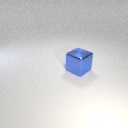
large blue metal cube